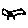
Label: bird